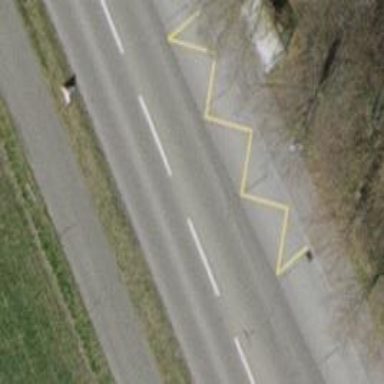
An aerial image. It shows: Bus stop with designated public transport stop position.